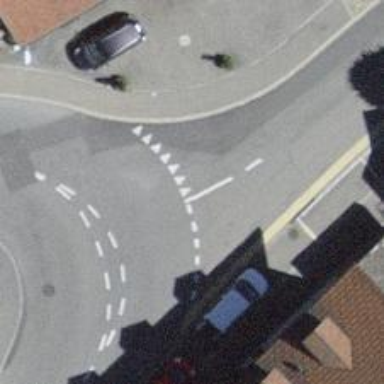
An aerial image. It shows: Road with "give way" sign.